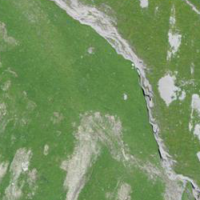
EUNIS habitat code: 23
Species observed at this site:
Capra ibex